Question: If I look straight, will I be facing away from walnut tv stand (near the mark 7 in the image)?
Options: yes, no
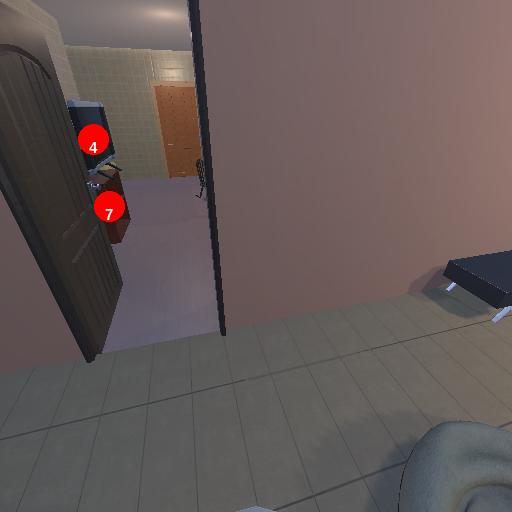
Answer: yes